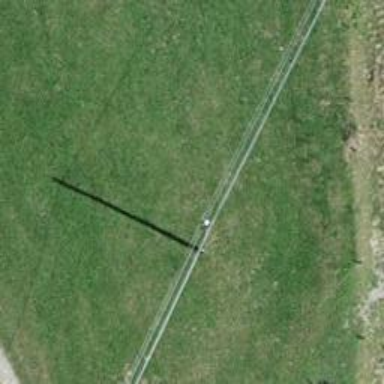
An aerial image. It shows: Utility pole as the man-made structure.